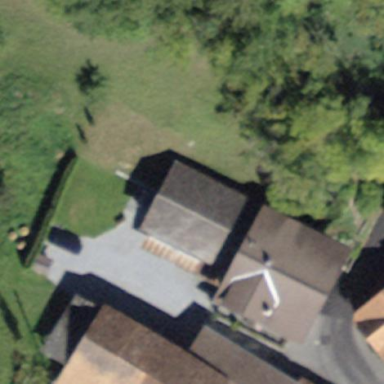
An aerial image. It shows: Barn.